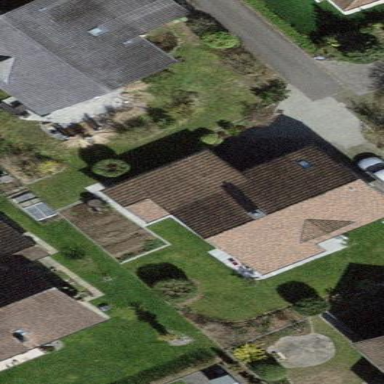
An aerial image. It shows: Building with tile roof.